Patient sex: M
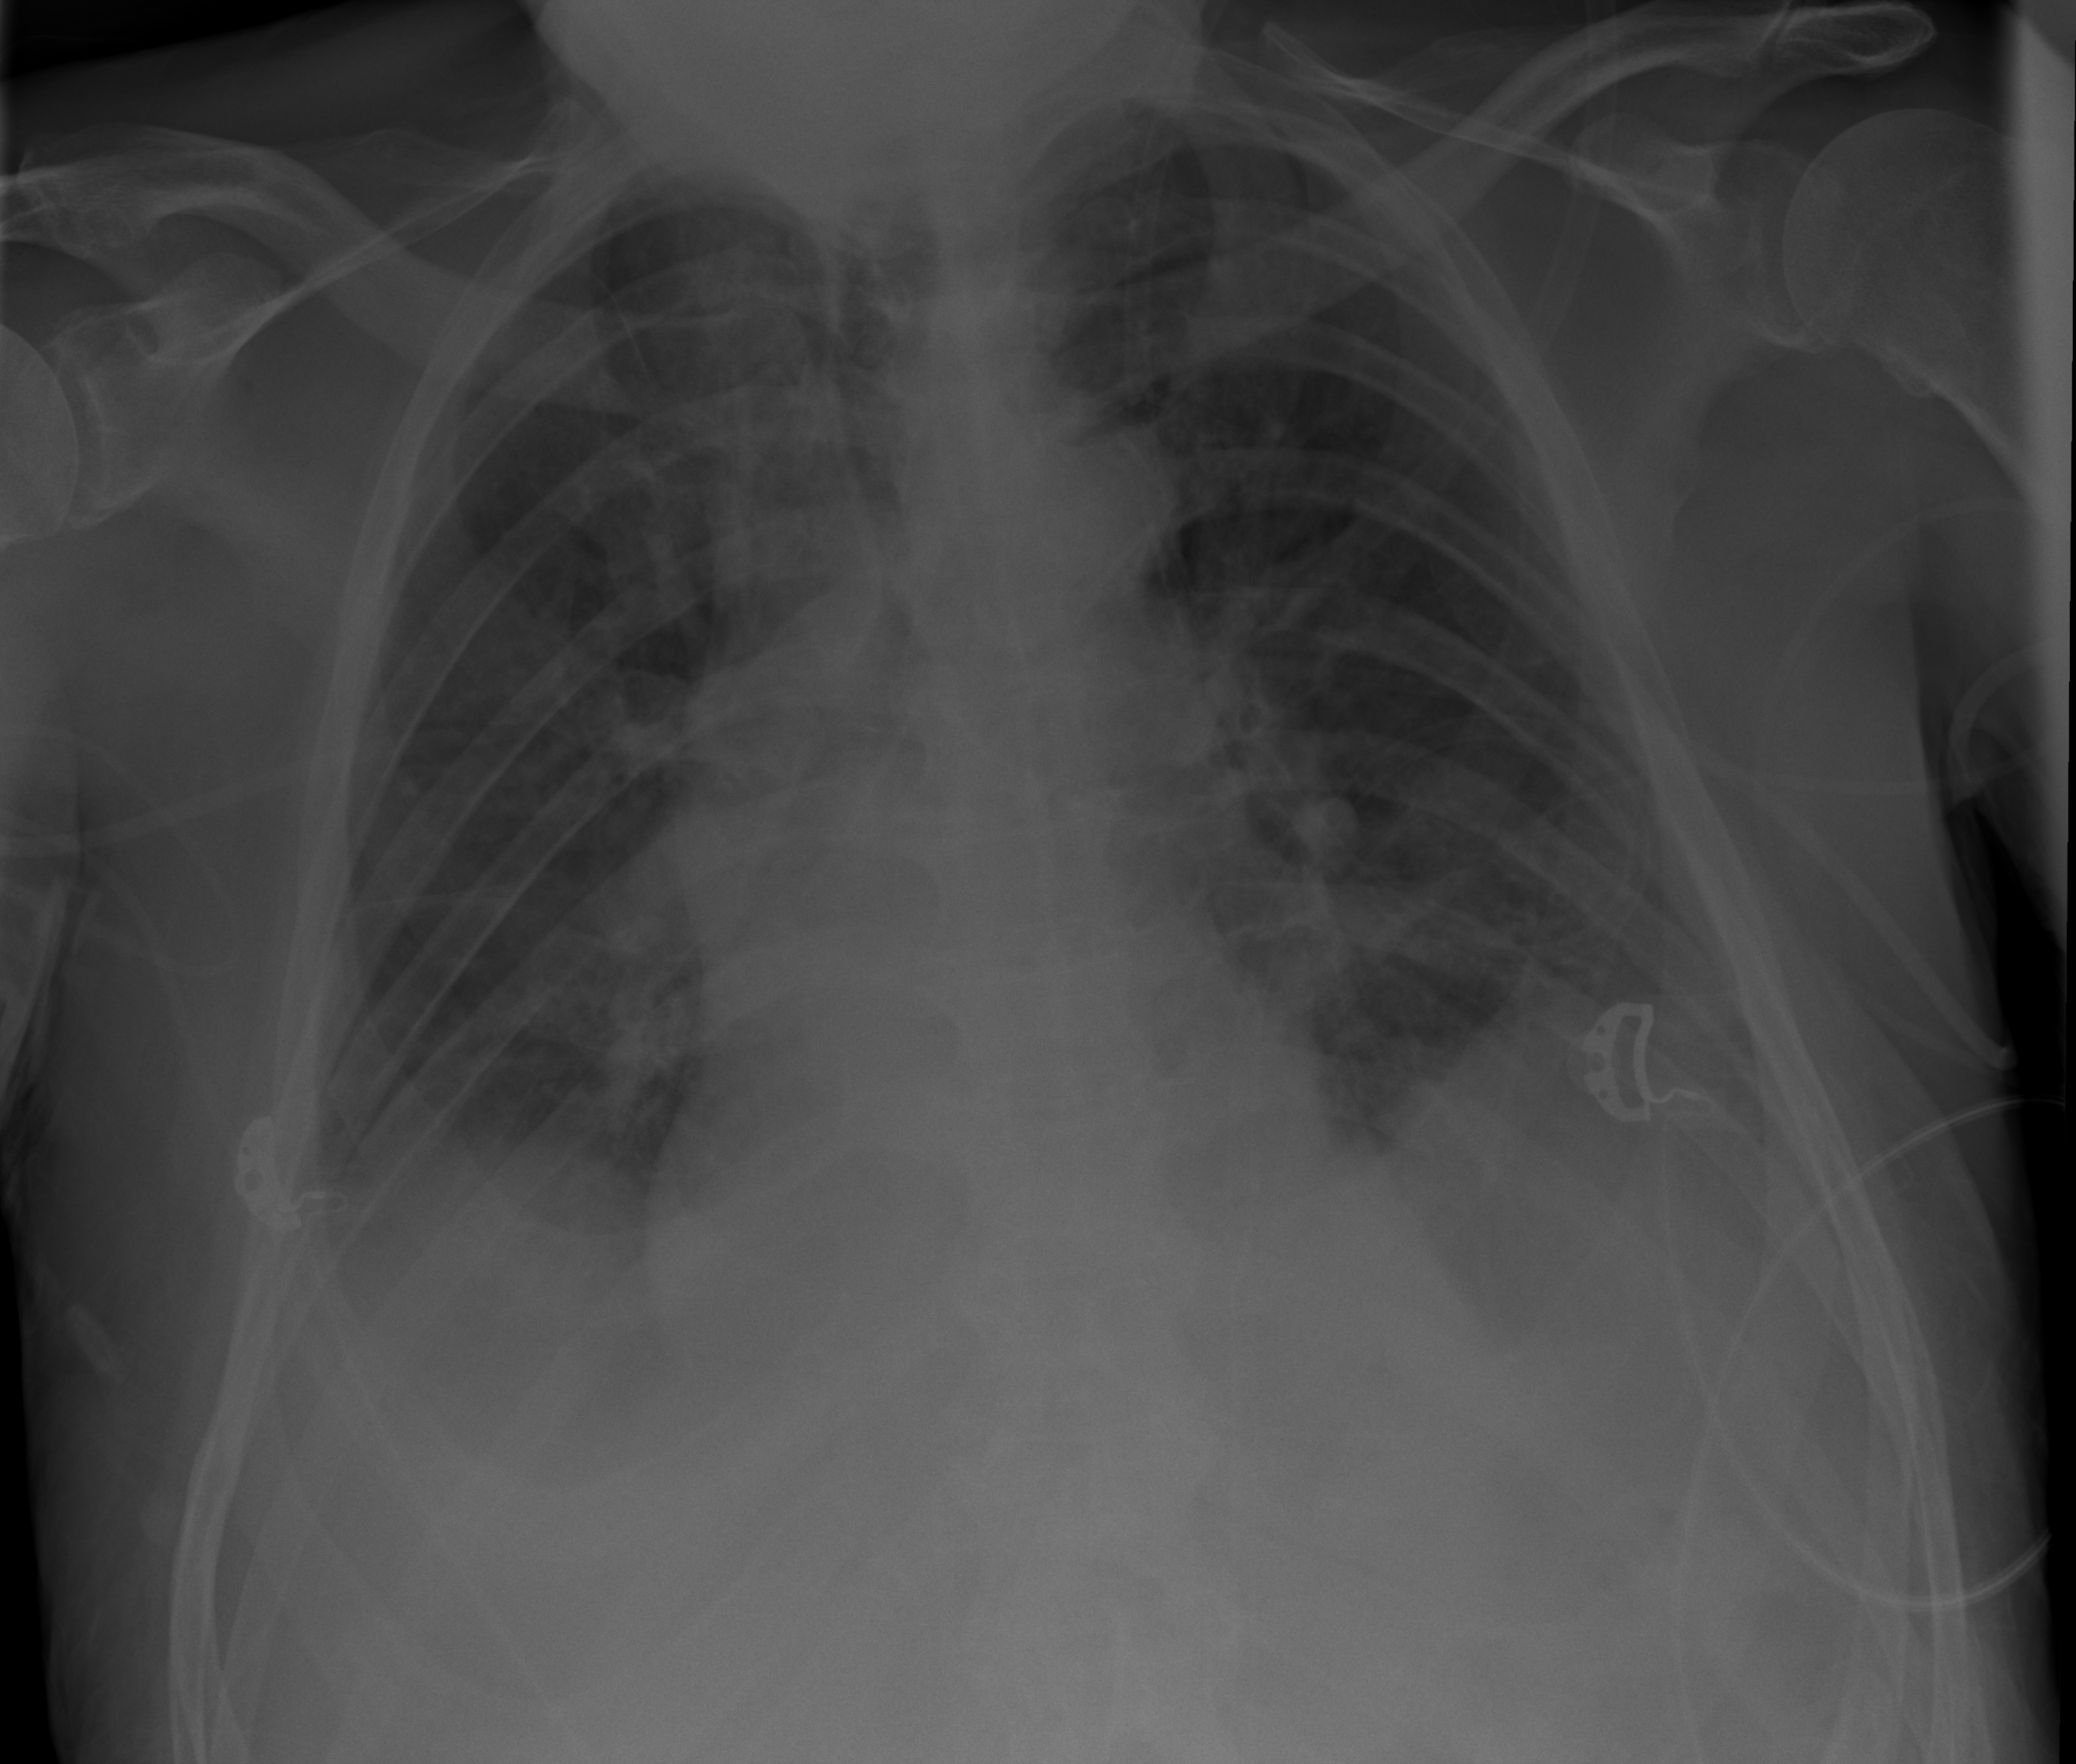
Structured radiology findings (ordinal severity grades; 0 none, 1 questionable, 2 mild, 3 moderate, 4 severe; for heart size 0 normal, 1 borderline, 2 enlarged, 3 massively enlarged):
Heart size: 0
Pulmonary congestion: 2
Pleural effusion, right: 2
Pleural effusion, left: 2
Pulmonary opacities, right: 1
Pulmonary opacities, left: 1
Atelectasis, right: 2
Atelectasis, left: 2